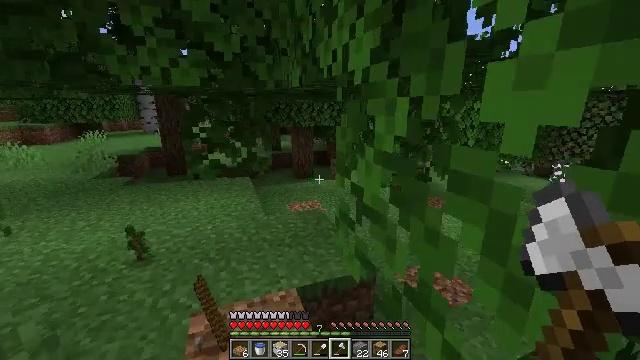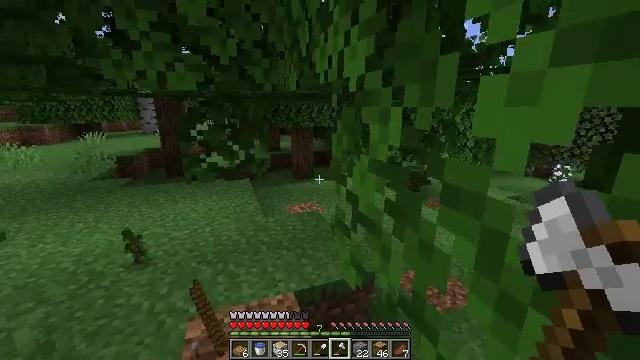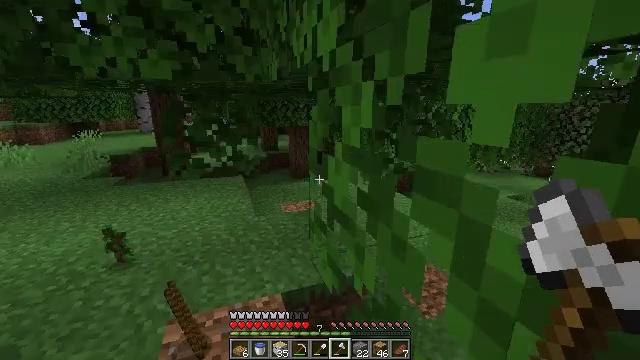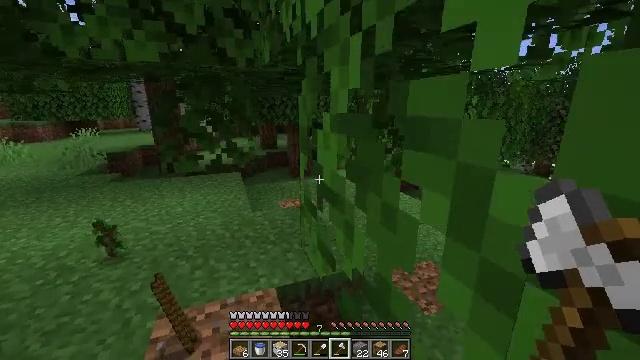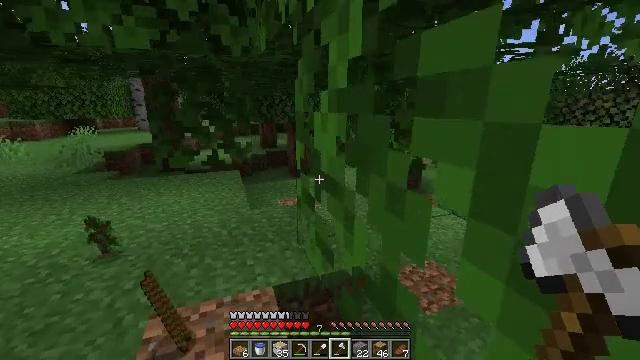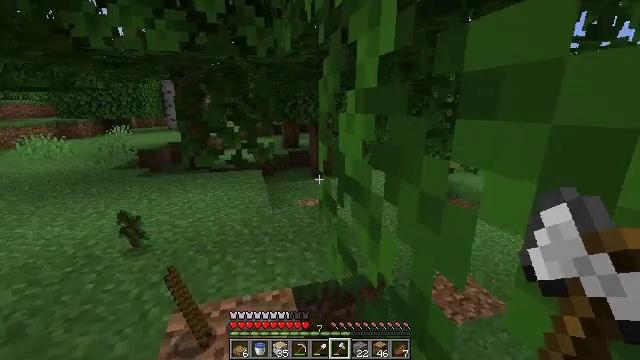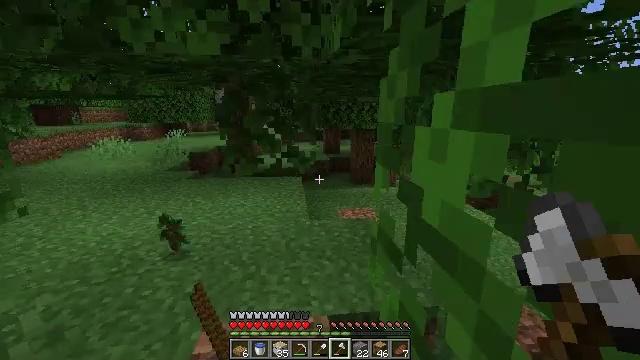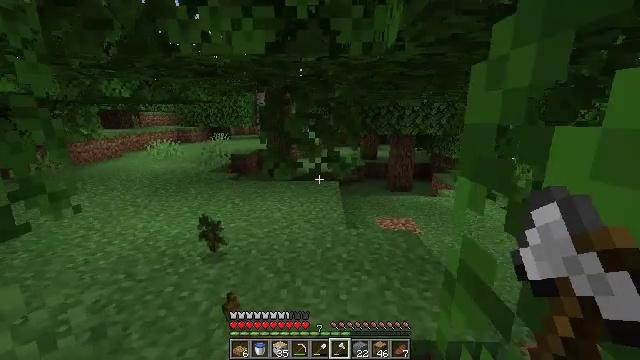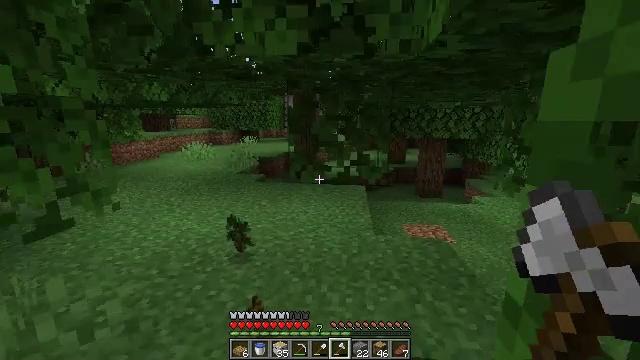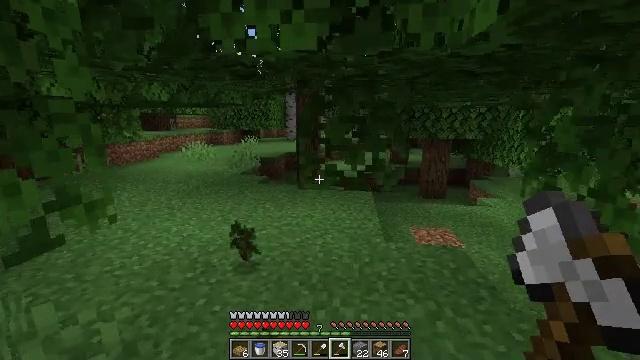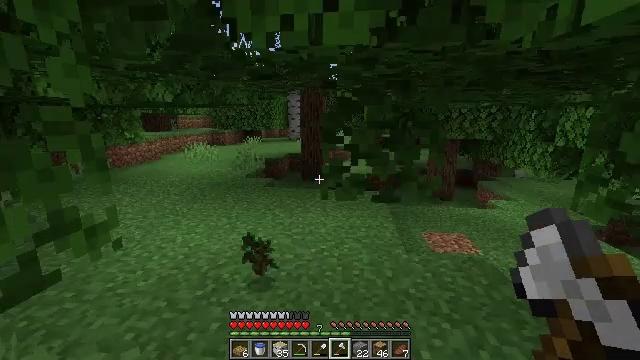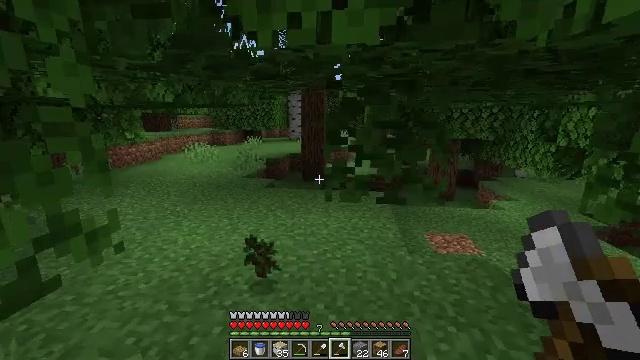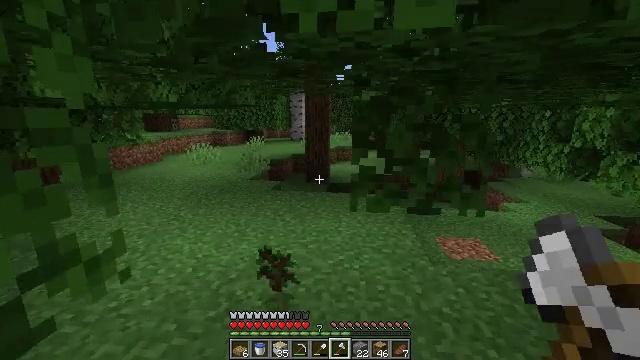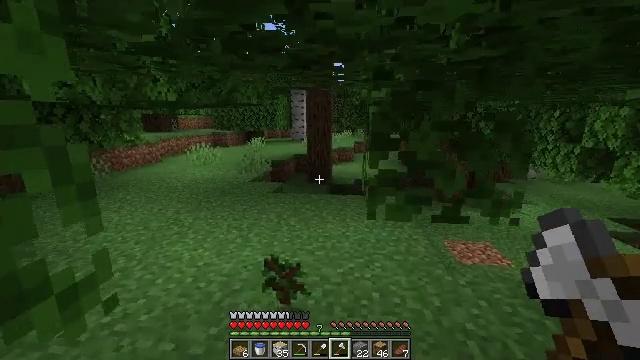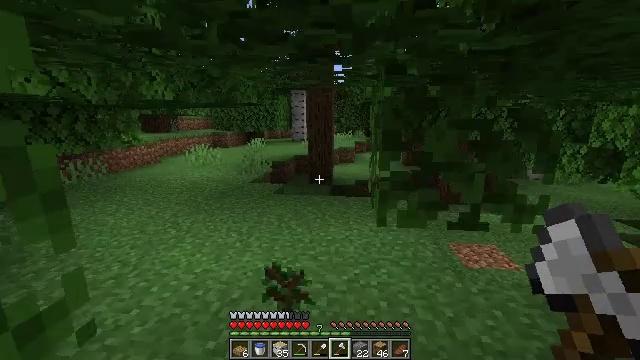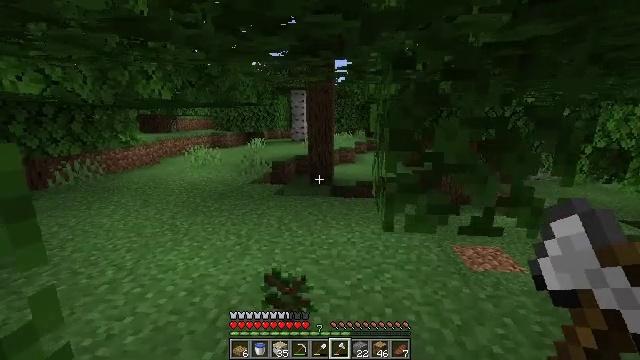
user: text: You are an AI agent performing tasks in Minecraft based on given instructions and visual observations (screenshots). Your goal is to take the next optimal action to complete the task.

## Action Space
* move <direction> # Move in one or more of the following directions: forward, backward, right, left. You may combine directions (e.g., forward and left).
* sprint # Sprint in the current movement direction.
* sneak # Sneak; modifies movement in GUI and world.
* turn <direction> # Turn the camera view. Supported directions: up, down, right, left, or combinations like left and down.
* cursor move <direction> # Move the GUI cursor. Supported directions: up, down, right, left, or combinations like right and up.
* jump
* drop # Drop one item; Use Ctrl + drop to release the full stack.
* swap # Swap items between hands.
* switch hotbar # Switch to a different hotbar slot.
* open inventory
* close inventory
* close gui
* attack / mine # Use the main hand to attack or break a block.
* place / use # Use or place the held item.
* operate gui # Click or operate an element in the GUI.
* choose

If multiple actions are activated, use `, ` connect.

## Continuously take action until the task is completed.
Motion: motion action
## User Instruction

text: Cut down the tree and harvest oak logs.
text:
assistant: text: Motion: move forward and move right
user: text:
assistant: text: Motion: move forward and move right
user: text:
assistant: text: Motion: move forward and move right
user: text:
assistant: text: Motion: move forward
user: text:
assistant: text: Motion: move forward, turn left
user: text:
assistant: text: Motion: move forward, turn left and up
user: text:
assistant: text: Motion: move forward and move left, turn left
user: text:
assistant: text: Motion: move forward and move left, turn left
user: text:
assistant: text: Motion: move forward and move left
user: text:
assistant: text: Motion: move forward and move left
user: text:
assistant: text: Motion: move forward and move left
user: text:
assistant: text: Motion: move forward
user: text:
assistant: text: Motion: no_op
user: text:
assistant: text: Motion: move forward
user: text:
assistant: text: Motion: move forward
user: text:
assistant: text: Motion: move forward
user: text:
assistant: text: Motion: no_op
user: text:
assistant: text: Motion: move forward
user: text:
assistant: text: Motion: move forward
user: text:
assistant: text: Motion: move forward, turn left
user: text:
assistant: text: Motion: move forward
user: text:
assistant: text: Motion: move forward
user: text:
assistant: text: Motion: move forward
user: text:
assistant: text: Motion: move forward and move left
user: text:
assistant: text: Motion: move forward and move left
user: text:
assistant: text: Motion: move forward and move left
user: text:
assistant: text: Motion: move forward, turn left and down
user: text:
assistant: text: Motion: move forward, turn right and down
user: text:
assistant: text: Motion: move forward, turn right
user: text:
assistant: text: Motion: move forward, turn right